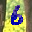
Label: 6